Question: What is causing these dots (in some cases it's a line, it depends on camera angle) to appear on the edge of my texture that i map on a half-sphere or sphere? When i map the same texture on a half-cylinder it works fine, there are no dots (line).
This is how it looks:

This is how i set my texture params:
'''
glTexParameteri(GL_TEXTURE_2D, GL_TEXTURE_WRAP_S, GL_CLAMP_TO_EDGE);
glTexParameteri(GL_TEXTURE_2D, GL_TEXTURE_WRAP_T, GL_CLAMP_TO_EDGE);
glTexParameteri(GL_TEXTURE_2D, GL_TEXTURE_MIN_FILTER, GL_LINEAR);
glTexParameteri(GL_TEXTURE_2D, GL_TEXTURE_MAG_FILTER, GL_LINEAR);
'''
This is how i draw my half-sphere:
'''
float x, y, z;
float s, t;
double alpha1, alpha2, beta;
for(double j = 0; j < gradation; j++) {
alpha1 = j/gradation * Math.PI;
alpha2 = (j+1)/gradation * Math.PI;
for(double i = 0; i <= gradation; i++) {
beta = i/gradation * Math.PI;
z = (float) (Math.sin(alpha1)*Math.cos(beta));
x = (float) (Math.sin(alpha1)*Math.sin(beta));
y = (float) Math.cos(alpha1);
s = (float) (beta / Math.PI);
t = (float) (alpha1 / Math.PI);
posCoords[3*newVertexIndex] = x*radius;
posCoords[3*newVertexIndex + 1] = y*radius;
posCoords[3*newVertexIndex + 2] = z*radius;
texCoords[2*newVertexIndex] = s;
texCoords[2*newVertexIndex + 1] = t;
indices[vertexCounter++] = newVertexIndex++;
z = (float) (Math.sin(alpha2)*Math.cos(beta));
x = (float) (Math.sin(alpha2)*Math.sin(beta));
y = (float) Math.cos(alpha2);
t = (float) (alpha2 / Math.PI);
posCoords[3*newVertexIndex] = x*radius;
posCoords[3*newVertexIndex + 1] = y*radius;
posCoords[3*newVertexIndex + 2] = z*radius;
texCoords[2*newVertexIndex] = s;
texCoords[2*newVertexIndex + 1] = t;
indices[vertexCounter++] = newVertexIndex++;
}
}
'''
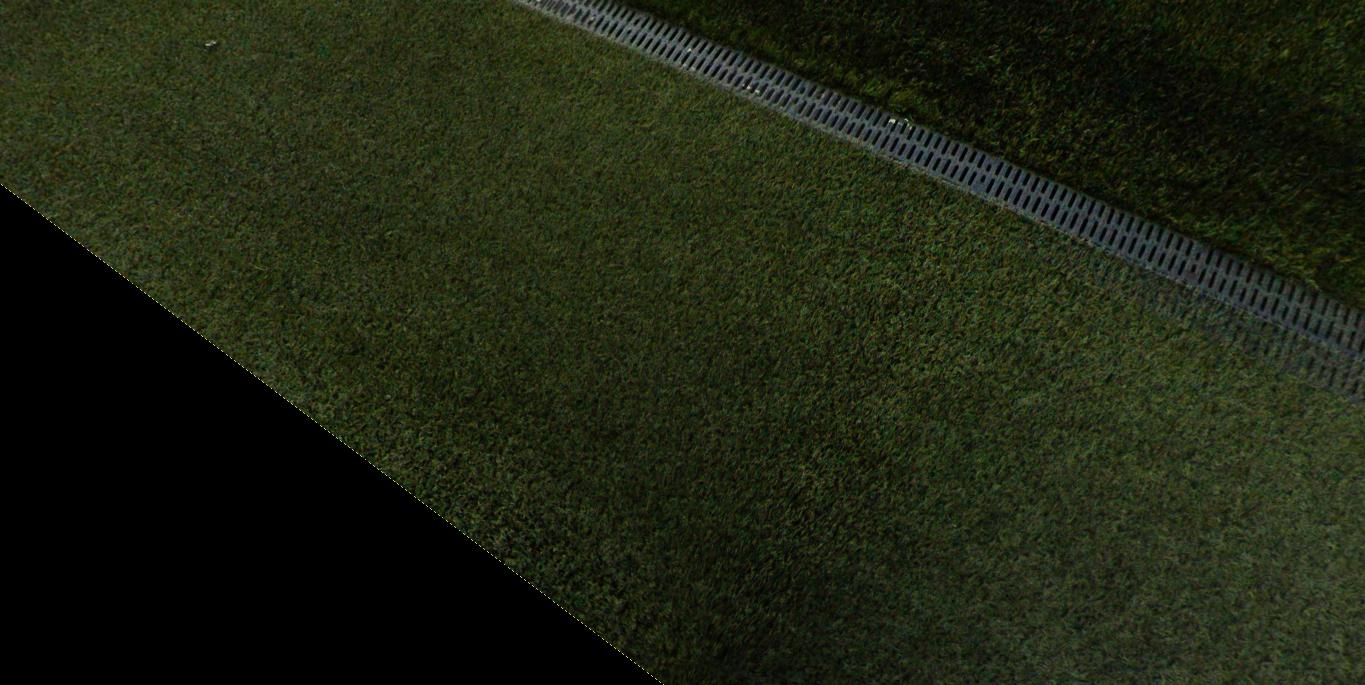
Answer: I finally managed to resolve this. Issue was that I used single 'GL_TRIANGLE_STRIP' to draw my half-sphere, which can't be used if the shared vertices have different texture coordinates, in that case you need to use 'GL_TRIANGLES'. I found out about this on this <URL>.